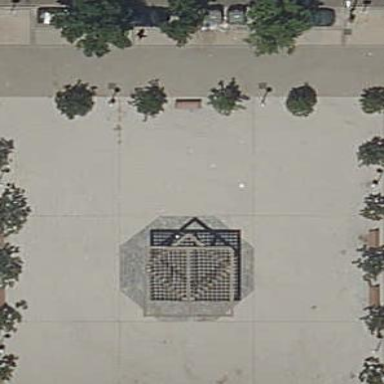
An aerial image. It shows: Square.